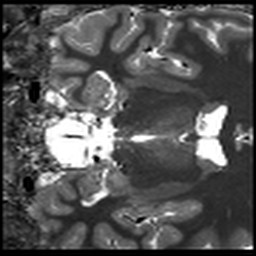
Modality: T1map
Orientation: coronal
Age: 22
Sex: female